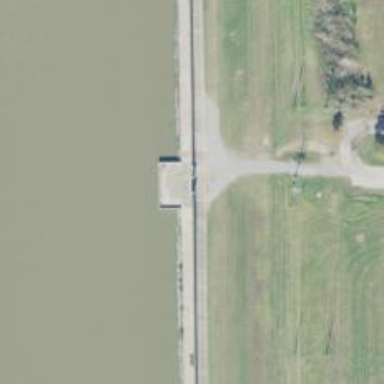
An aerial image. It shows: Lock gate along waterway.